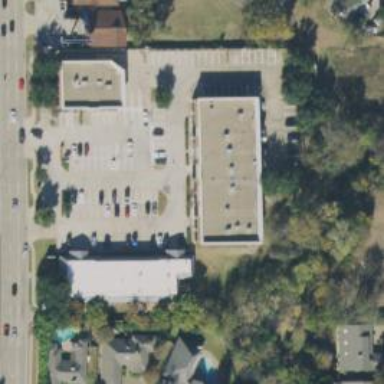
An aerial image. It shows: Healthcare clinic is depicted in the image.